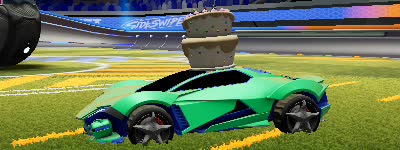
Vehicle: werewolf